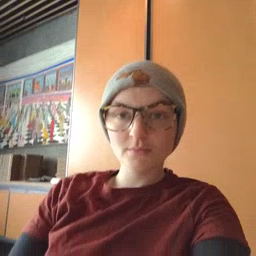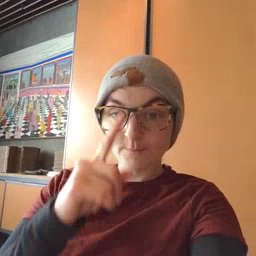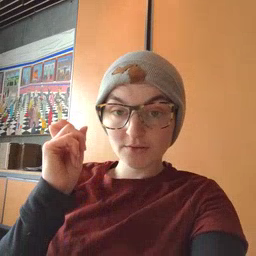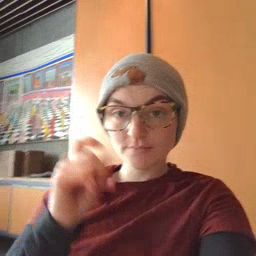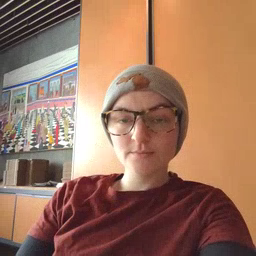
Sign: because